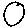
Label: circle